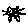
Label: cat